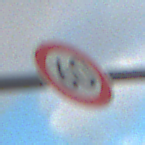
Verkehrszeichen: Geschwindigkeit60
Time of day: SunriseSunset
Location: Outdoor (RoadRail)
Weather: PartlyCloudy
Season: NotSpecified
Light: Natural